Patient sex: F
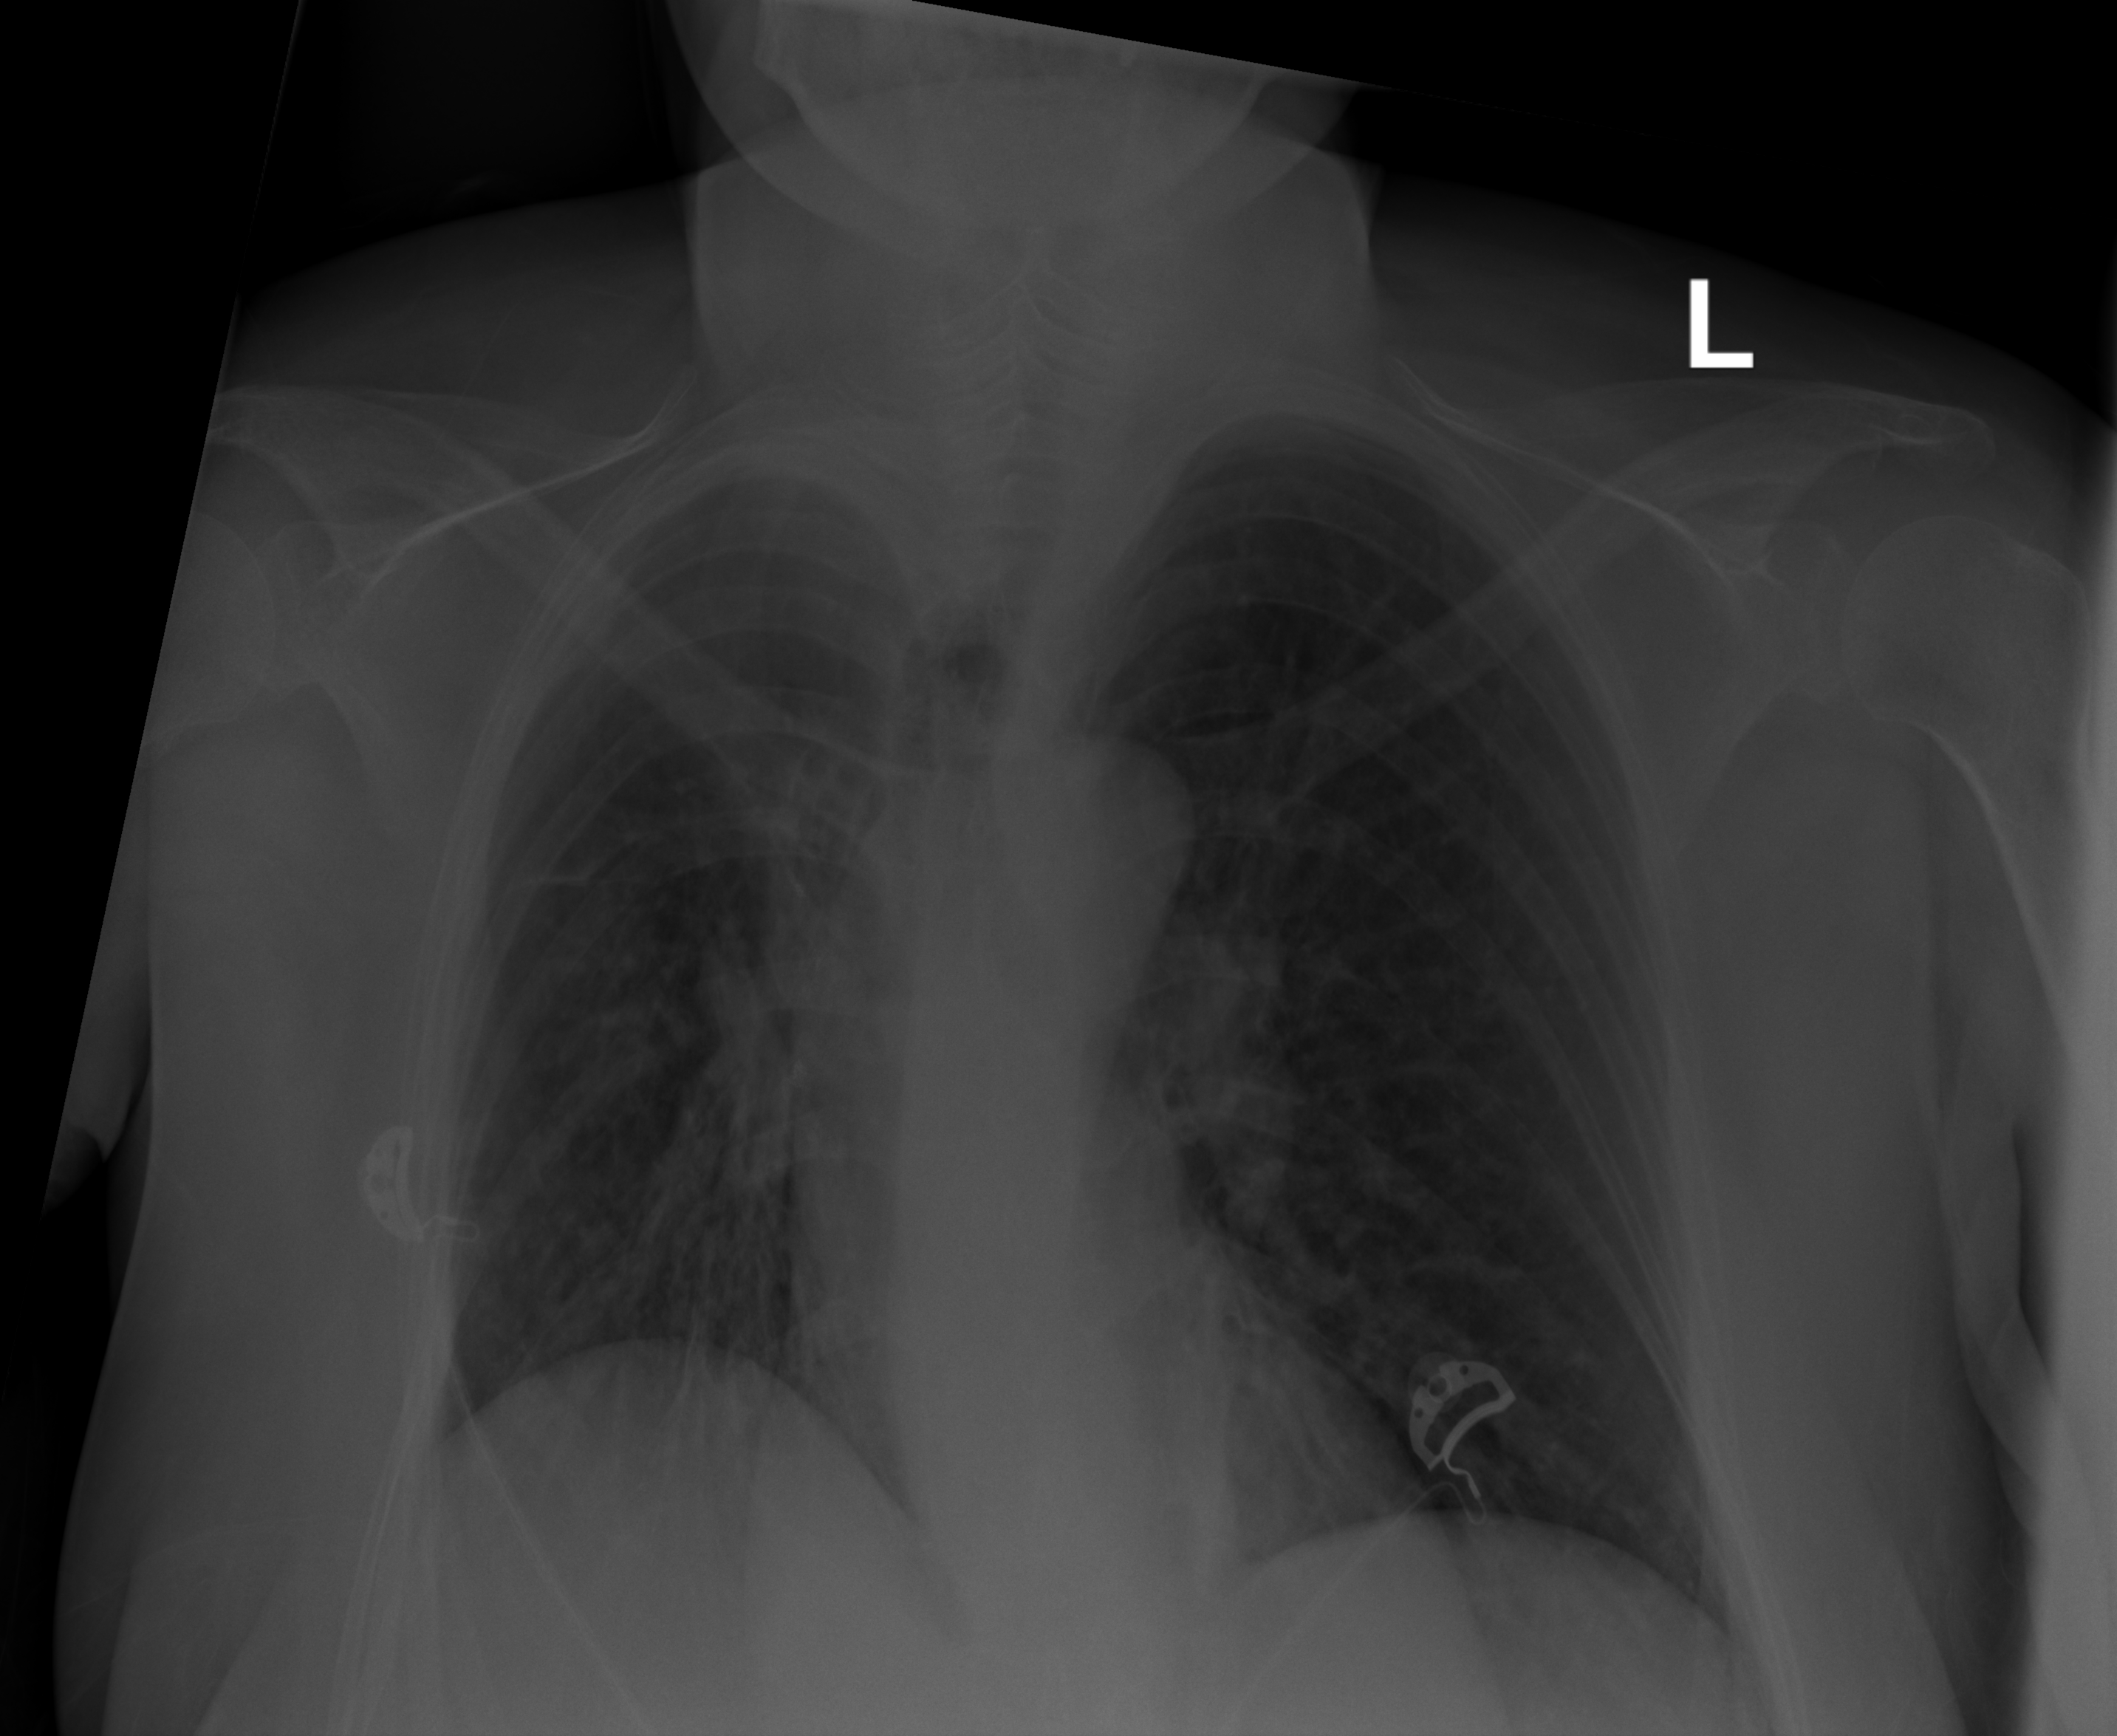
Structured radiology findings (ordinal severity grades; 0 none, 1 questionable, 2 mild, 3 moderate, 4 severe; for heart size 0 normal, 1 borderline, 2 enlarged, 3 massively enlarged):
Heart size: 0
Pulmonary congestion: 0
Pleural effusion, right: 0
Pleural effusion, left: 0
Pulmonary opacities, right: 2
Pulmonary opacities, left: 0
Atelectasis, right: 2
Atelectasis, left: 2